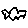
Label: cloud